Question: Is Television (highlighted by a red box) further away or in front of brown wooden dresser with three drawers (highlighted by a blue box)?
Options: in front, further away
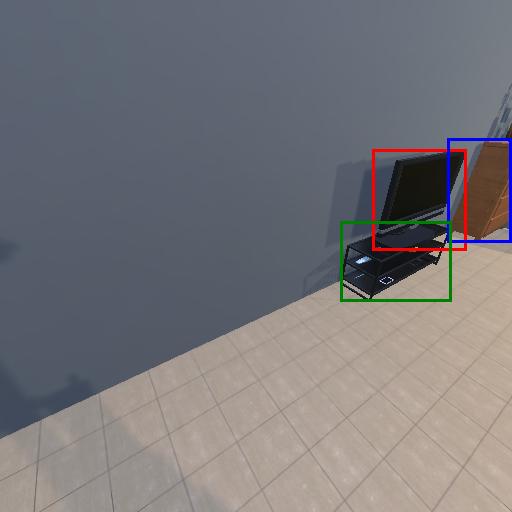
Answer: in front